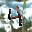
Label: 4